Aerial crown-view tile of a tropical tree (Barro Colorado Island, Panama), acquired 20250124:
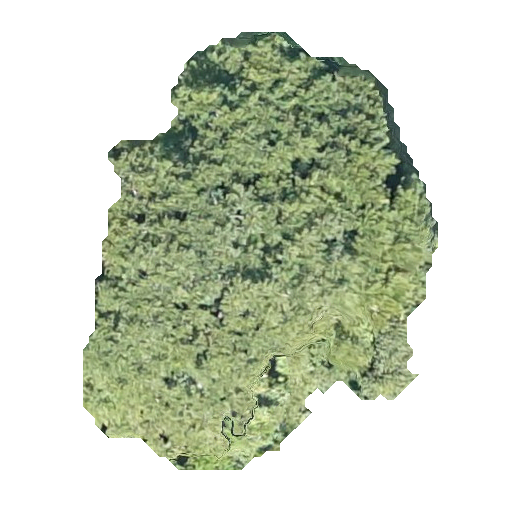
Species: Jacaranda copaia
GBIF accepted scientific name: Jacaranda copaia
Crown area: 165.681 m²